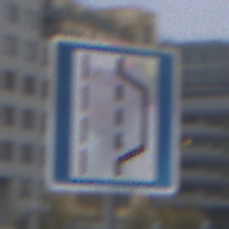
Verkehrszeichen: NothalteUndPannenbucht
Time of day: Midday
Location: Outdoor (Urban)
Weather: Overcast
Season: NotSpecified
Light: Natural